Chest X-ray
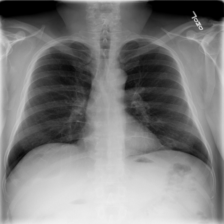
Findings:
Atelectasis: positive
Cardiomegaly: negative
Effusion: negative
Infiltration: negative
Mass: negative
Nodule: negative
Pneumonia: negative
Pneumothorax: negative
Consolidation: negative
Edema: negative
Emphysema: negative
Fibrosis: negative
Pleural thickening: negative
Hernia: negative